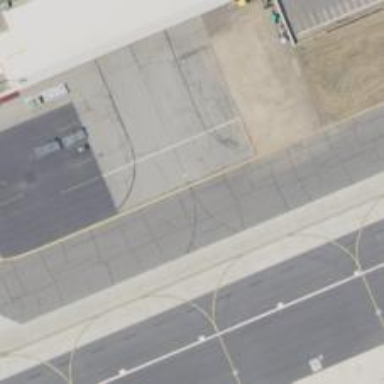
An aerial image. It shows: Image of taxiway at airport.